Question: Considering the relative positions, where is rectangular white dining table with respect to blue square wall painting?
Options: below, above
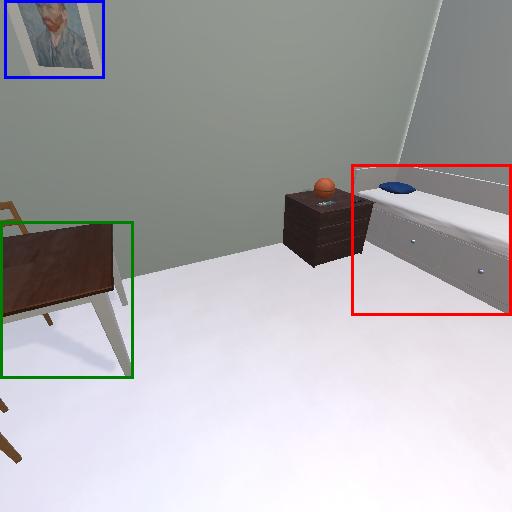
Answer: below